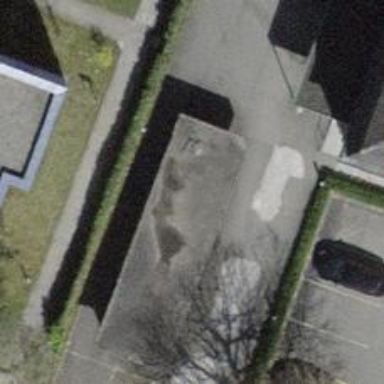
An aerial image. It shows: Bicycle parking facility.